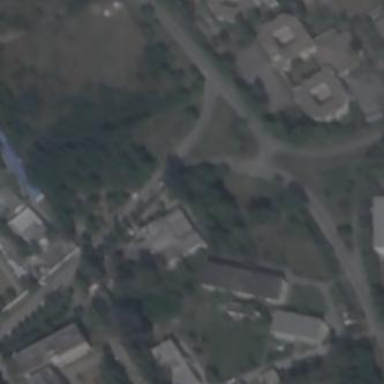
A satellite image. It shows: Public building in commercial area.